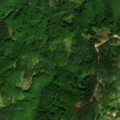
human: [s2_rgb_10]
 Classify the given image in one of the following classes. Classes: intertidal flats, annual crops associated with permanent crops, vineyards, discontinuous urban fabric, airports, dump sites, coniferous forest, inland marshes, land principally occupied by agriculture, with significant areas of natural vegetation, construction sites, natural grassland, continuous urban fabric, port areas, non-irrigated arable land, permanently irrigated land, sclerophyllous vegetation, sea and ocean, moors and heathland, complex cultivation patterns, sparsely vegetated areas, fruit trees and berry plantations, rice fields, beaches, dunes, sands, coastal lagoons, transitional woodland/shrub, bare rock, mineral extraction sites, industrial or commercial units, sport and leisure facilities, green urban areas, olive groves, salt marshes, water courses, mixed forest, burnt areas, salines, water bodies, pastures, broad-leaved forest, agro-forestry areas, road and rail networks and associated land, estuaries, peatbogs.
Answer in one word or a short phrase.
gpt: land principally occupied by agriculture, with significant areas of natural vegetation, broad-leaved forest, mixed forest